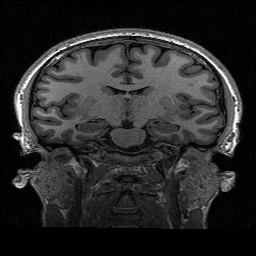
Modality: T1w
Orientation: sagittal